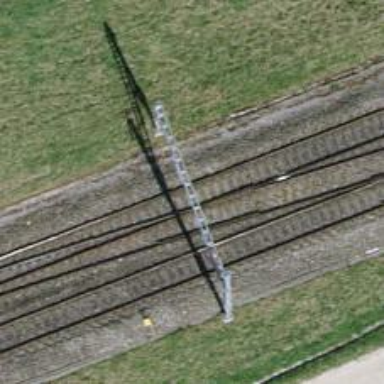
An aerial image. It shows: Railway signal.